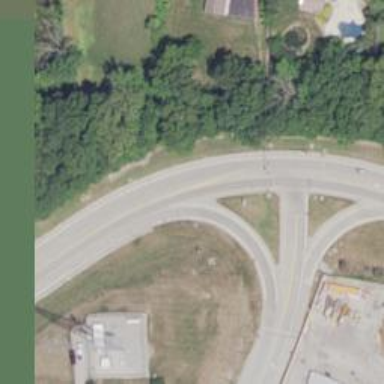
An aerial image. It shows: Secondary link road.